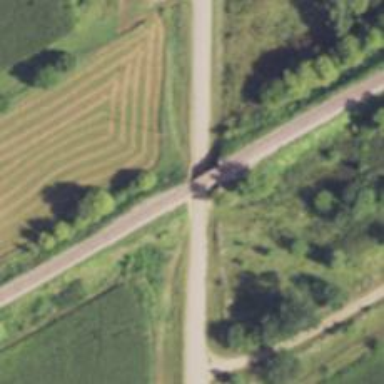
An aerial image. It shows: Bridge over railway line.